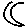
Label: moon